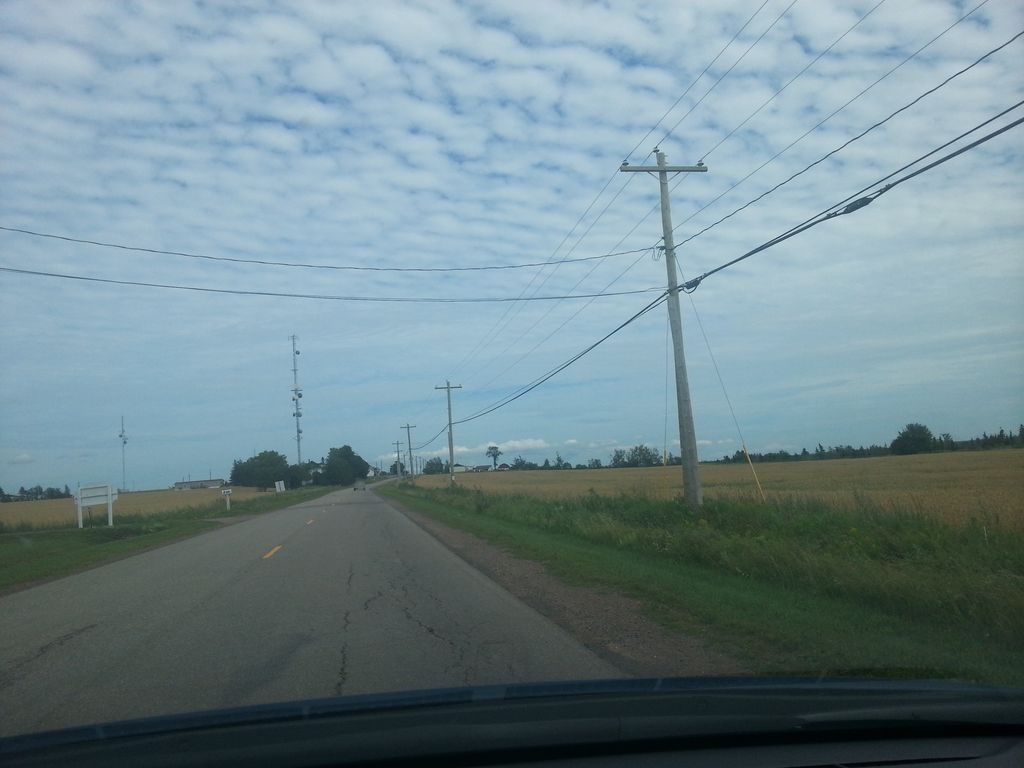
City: charlottetown